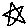
Label: star